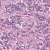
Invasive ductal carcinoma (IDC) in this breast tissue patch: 1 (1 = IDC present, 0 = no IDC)